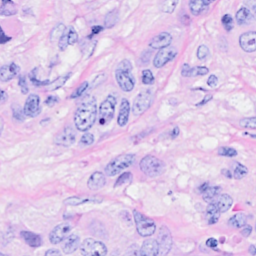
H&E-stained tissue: Breast